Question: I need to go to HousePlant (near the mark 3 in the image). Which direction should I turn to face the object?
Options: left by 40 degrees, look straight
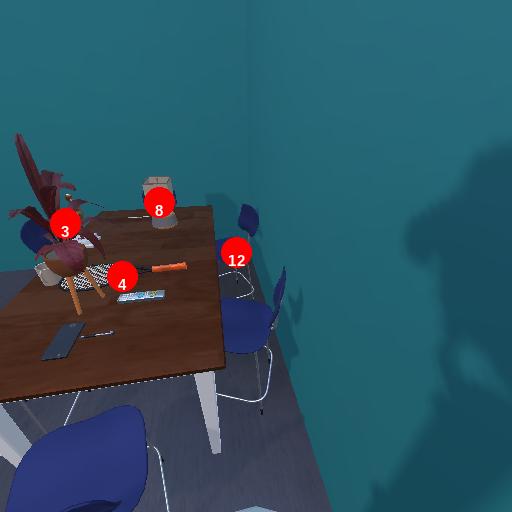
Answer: left by 40 degrees